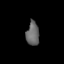
Tissue: lung
Cell type: Epithelial cells
Senescence score: 0.2352
Nuclear area (px): 300
Mean DAPI intensity: 102.227